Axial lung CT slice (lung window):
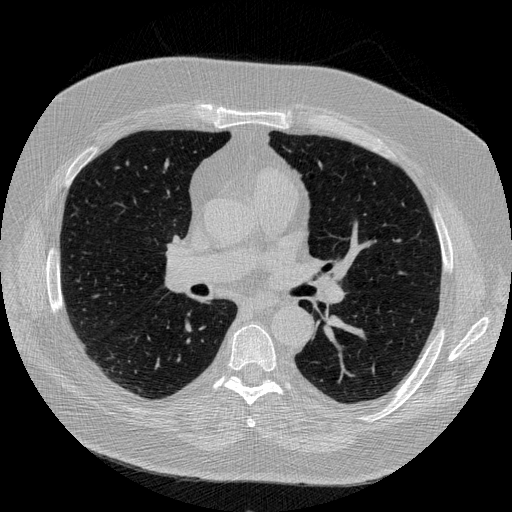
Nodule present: no